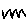
Label: zigzag